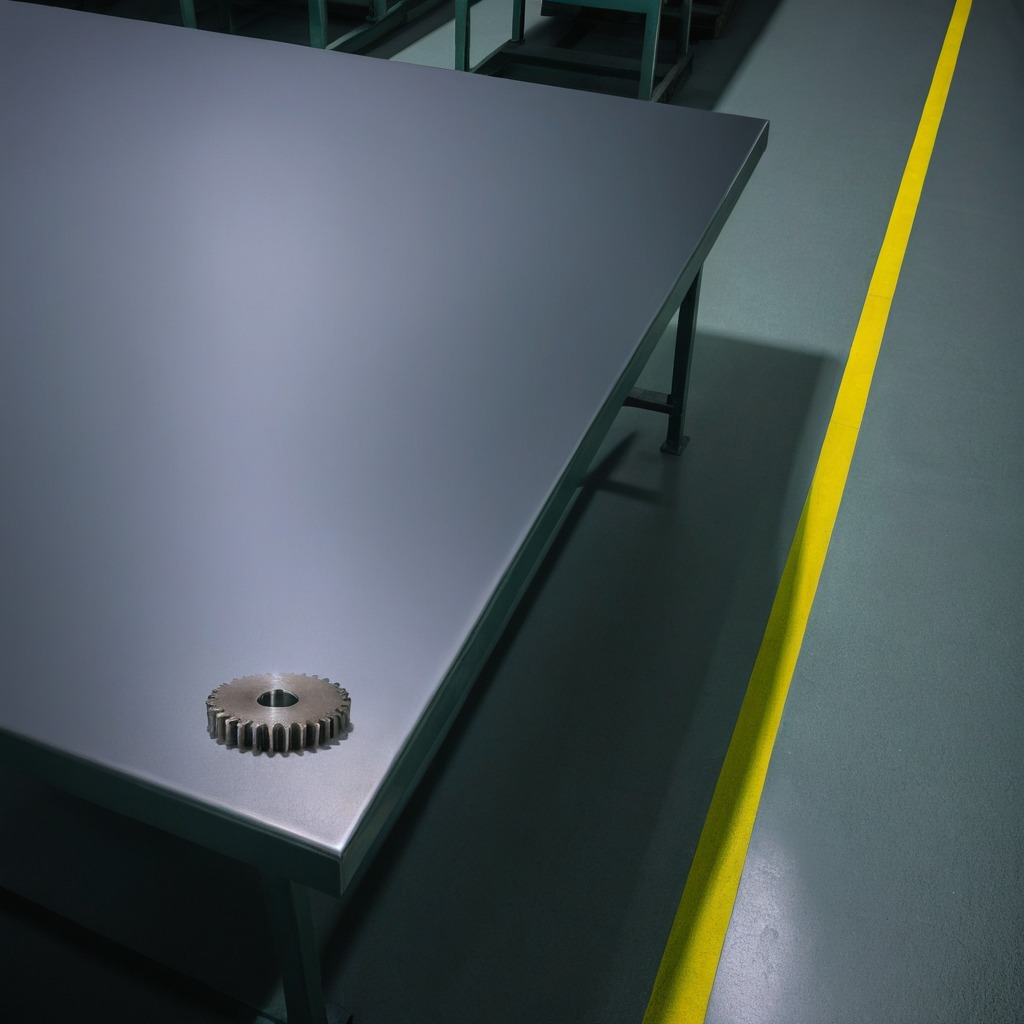
A steel gear with teeth is lying on the table in a railway signal maintenance room.